Question: Find the area of the following quadrilateral, where all points are on integers. The result is rounded to 1 decimal place
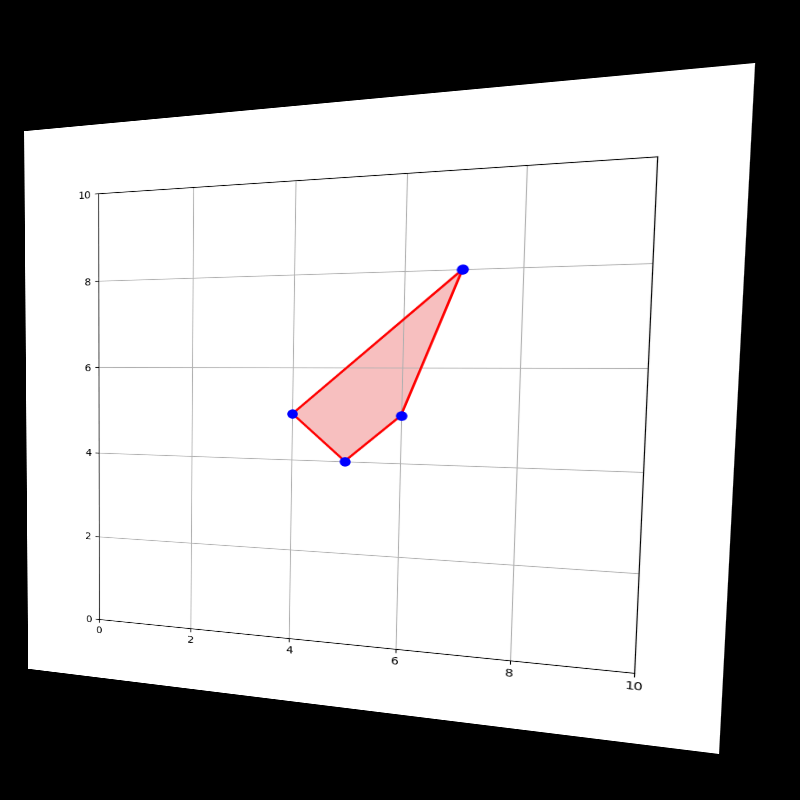
Answer: 4.0